Field crop: maize
Growth stage: 2
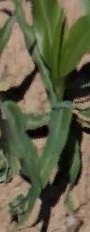
Species: maize